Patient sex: M
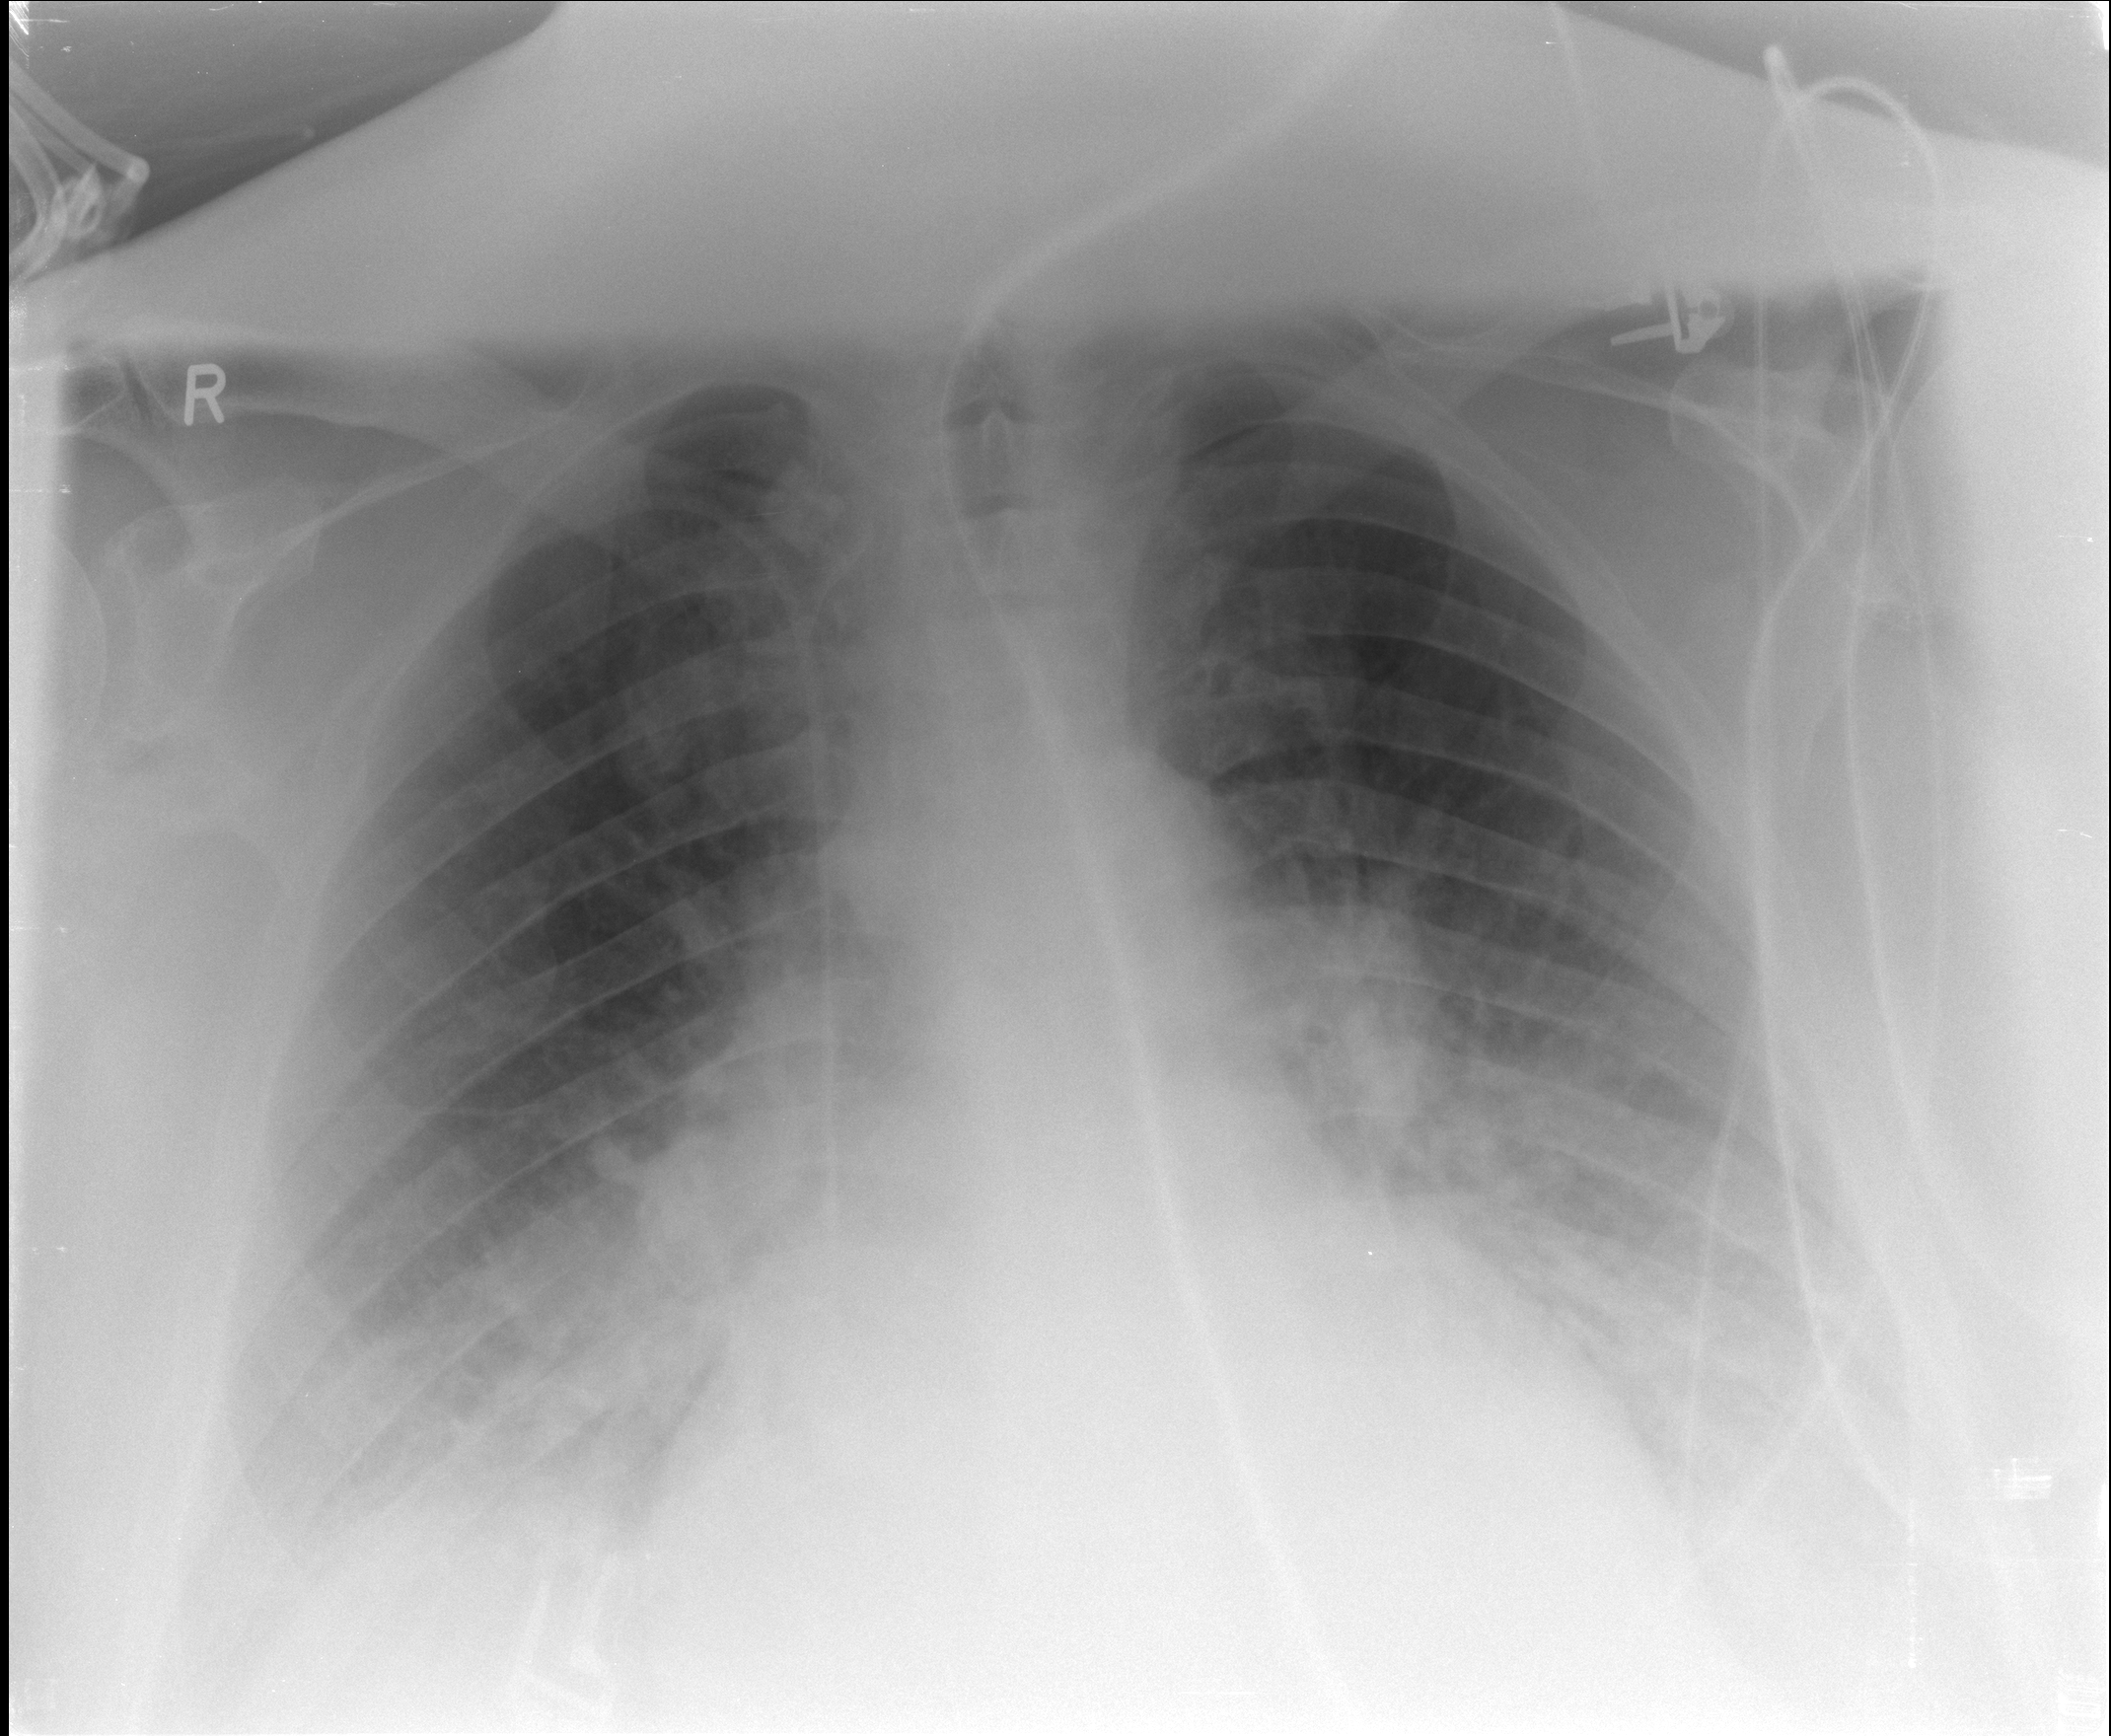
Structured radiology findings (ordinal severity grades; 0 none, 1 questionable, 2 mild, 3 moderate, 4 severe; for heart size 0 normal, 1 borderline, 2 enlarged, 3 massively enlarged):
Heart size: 2
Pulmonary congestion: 3
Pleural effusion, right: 2
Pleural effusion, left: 2
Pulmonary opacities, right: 0
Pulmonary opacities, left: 0
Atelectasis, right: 2
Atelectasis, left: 2